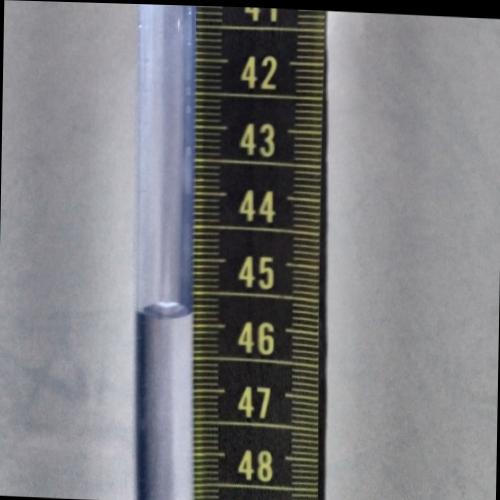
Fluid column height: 45.8 cm